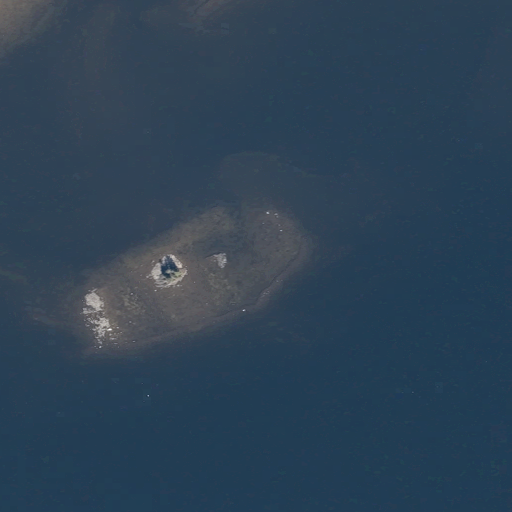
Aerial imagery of island in Maine named Mallars Island containing only open water